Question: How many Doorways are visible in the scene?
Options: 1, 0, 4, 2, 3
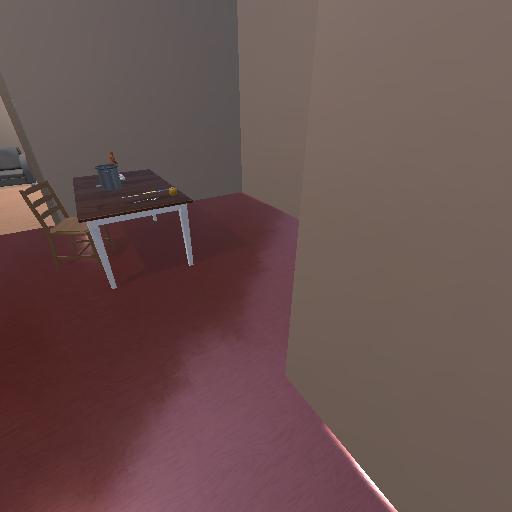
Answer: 1